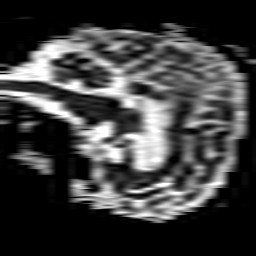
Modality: ADC
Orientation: sagittal
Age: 78
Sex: male
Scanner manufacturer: philips
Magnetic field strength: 3 T
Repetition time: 3.946 s
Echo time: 0.06104 s